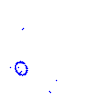
Particle: proton